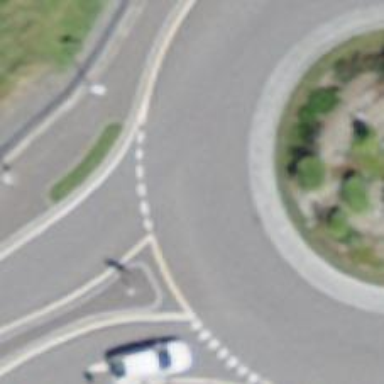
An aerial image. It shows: Secondary road around roundabout.